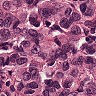
Metastatic tissue present: yes